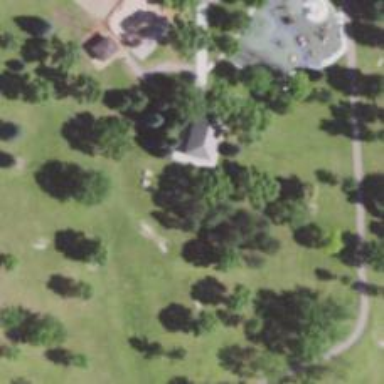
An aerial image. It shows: Disc golf tee area.